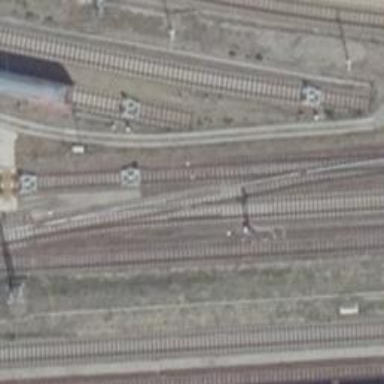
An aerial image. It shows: Railway signal.